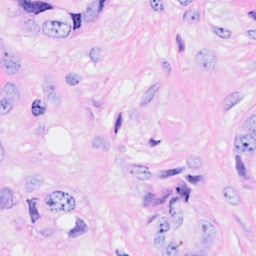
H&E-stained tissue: Breast